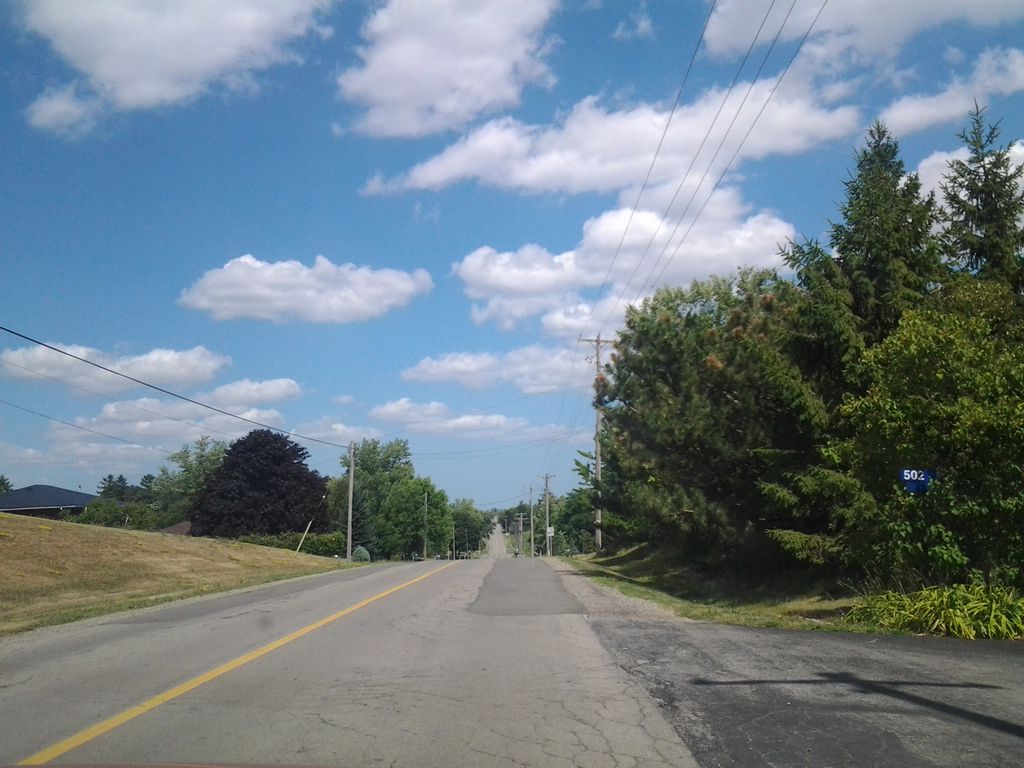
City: hamilton